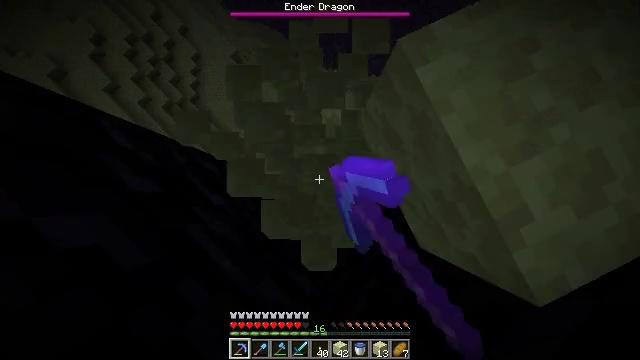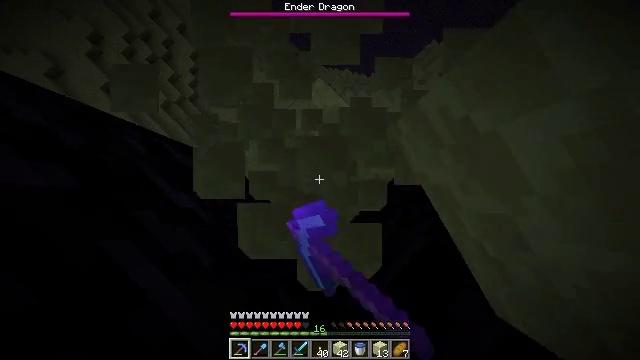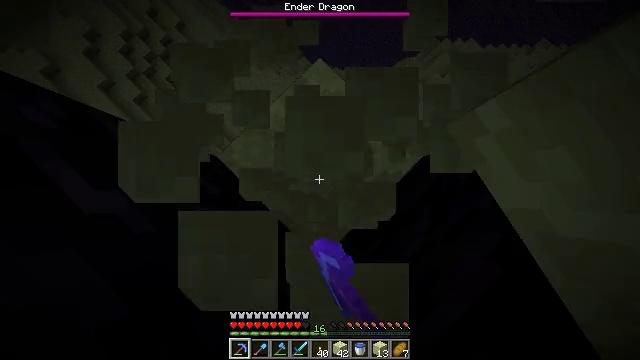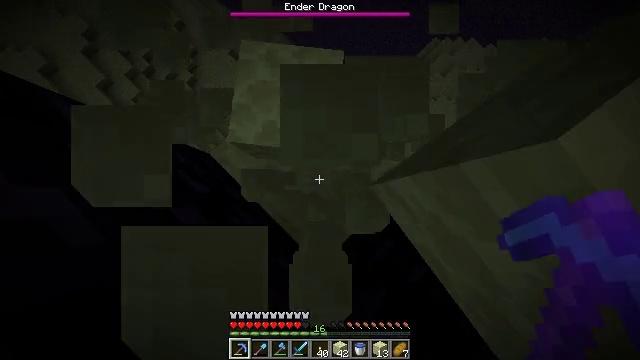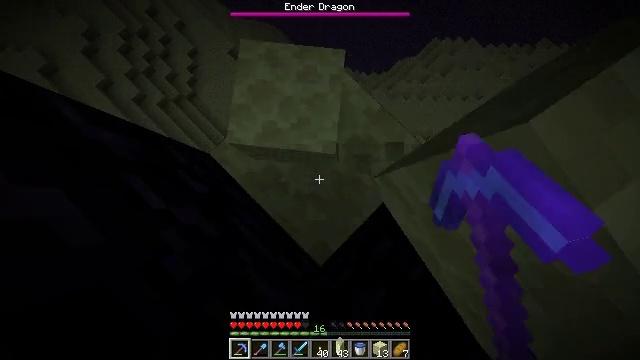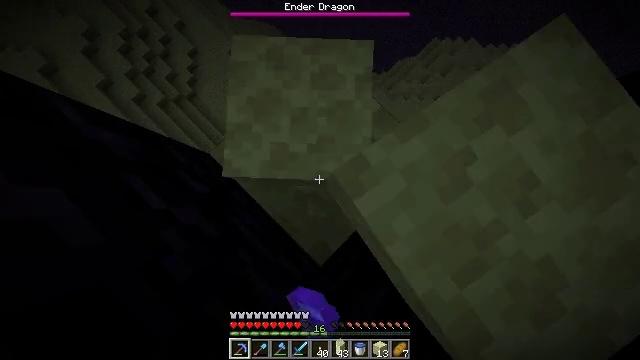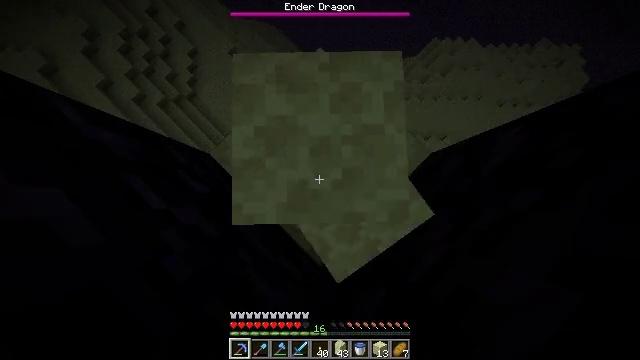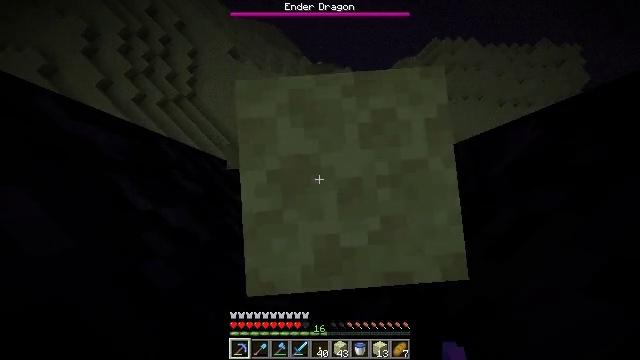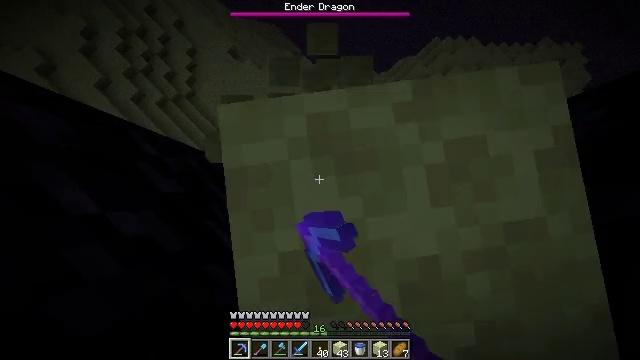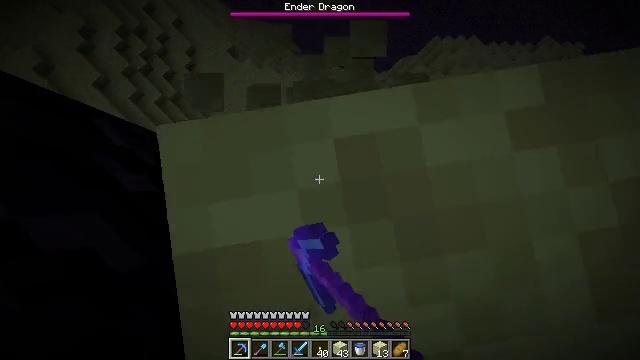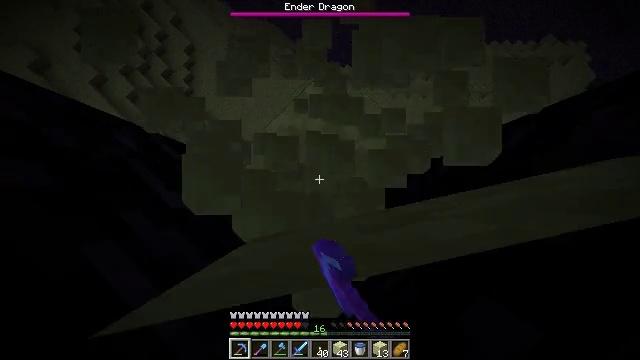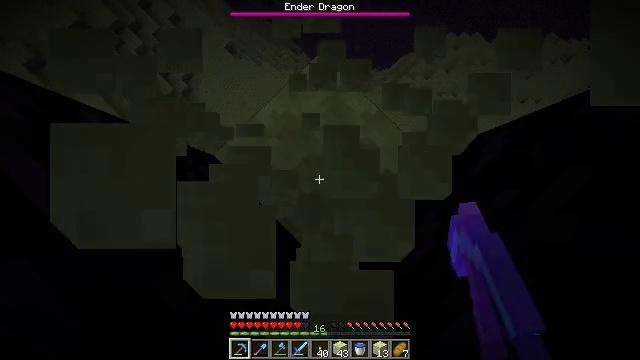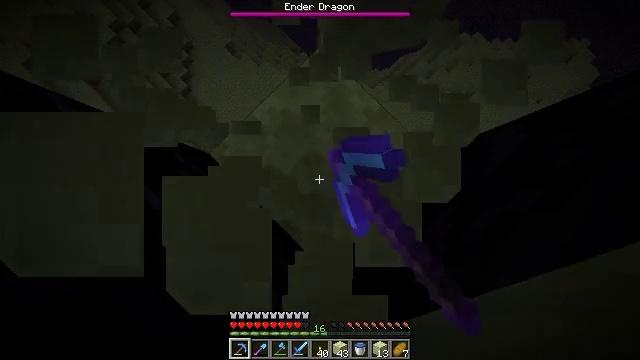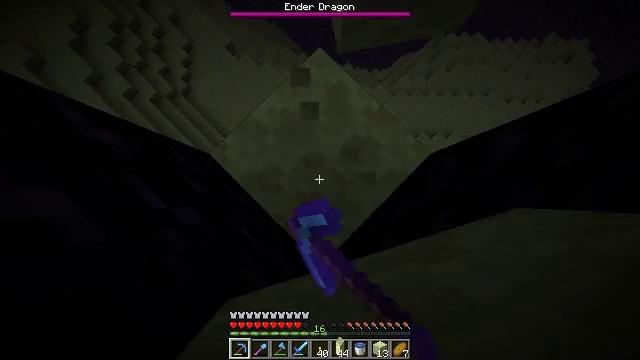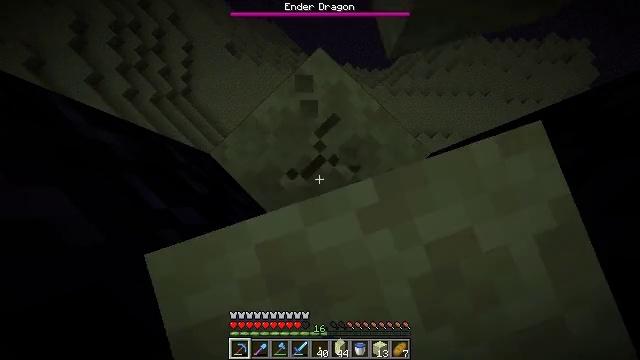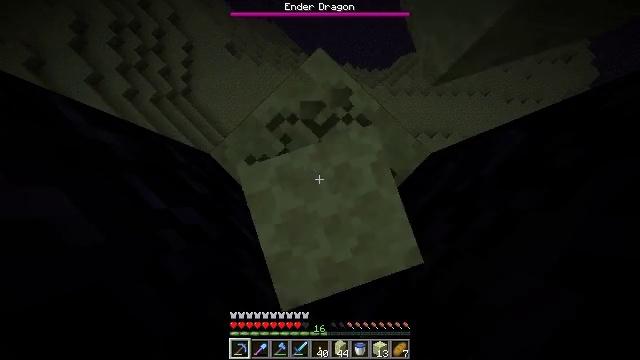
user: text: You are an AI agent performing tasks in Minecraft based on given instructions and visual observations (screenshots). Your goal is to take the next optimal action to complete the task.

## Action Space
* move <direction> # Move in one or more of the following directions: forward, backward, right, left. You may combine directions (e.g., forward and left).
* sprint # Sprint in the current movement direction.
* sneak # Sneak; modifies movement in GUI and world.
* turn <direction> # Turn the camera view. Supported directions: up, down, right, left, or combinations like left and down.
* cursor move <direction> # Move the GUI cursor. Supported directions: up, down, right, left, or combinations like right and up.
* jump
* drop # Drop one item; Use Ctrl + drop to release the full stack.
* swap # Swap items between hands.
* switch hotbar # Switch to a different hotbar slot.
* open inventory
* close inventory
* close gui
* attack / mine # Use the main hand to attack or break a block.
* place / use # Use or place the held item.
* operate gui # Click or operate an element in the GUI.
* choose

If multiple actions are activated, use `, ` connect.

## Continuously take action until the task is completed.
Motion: motion action
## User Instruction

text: Extract end stone with a pickaxe.
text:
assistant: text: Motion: attack / mine
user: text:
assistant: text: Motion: attack / mine
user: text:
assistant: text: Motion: attack / mine
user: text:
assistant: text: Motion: attack / mine
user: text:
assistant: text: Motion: attack / mine
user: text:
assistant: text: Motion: attack / mine
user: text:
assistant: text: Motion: attack / mine
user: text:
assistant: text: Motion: attack / mine
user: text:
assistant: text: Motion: attack / mine
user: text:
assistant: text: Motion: attack / mine
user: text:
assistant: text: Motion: attack / mine
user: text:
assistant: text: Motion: attack / mine
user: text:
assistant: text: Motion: attack / mine
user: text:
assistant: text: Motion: attack / mine
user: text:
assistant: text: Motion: attack / mine
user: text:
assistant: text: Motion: attack / mine
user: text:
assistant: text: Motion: attack / mine
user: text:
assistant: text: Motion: attack / mine
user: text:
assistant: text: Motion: attack / mine
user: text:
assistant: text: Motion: attack / mine
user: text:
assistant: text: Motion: attack / mine
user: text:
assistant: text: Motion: attack / mine
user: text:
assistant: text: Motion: attack / mine
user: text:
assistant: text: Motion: attack / mine
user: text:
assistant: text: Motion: attack / mine
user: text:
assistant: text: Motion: attack / mine
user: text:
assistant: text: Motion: attack / mine
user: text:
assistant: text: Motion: attack / mine
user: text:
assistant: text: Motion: attack / mine
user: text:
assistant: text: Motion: attack / mine